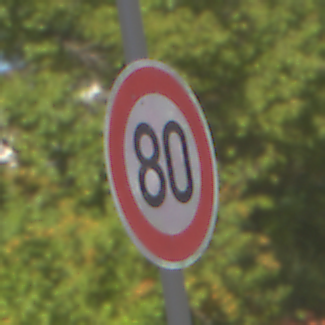
Verkehrszeichen: Geschwindigkeit80
Umgebung: Outdoor, Nature
Tageszeit: MorningAfternoon
Wetter: Clear
Licht: Natural
Jahreszeit: Summer
Kontrast: HighContrast